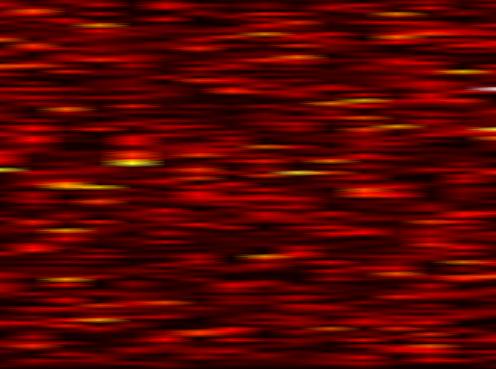
Label: OFDM